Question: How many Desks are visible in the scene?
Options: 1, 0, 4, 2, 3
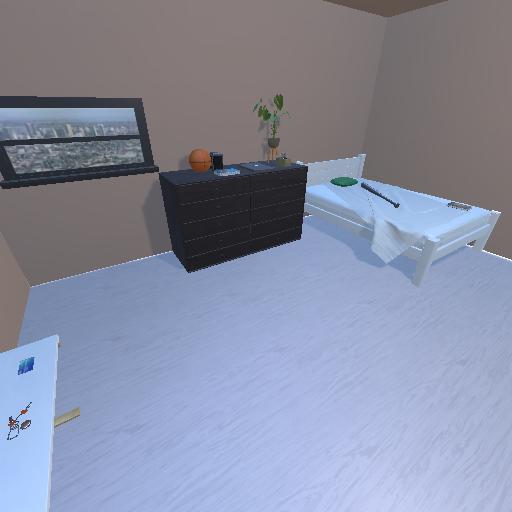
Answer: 1